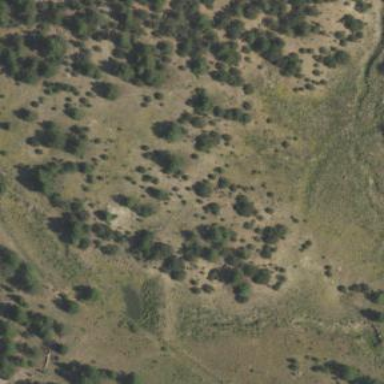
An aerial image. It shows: Woodland filled with evergreen needle-leaved trees.